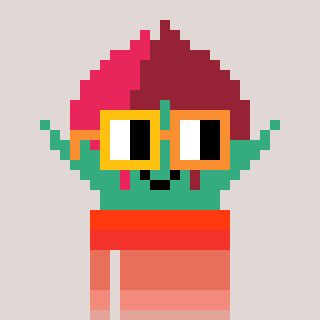
a pixel art character with square yellow and orange glasses, a rosebud-shaped head and a green-colored body on a warm background